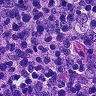
Metastatic tissue present: no